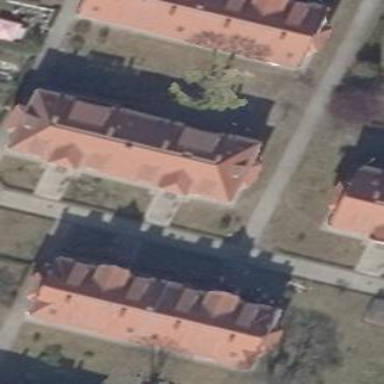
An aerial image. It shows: Gabled roof on residential building.